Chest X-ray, PA view. Patient: 32 years old, sex M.
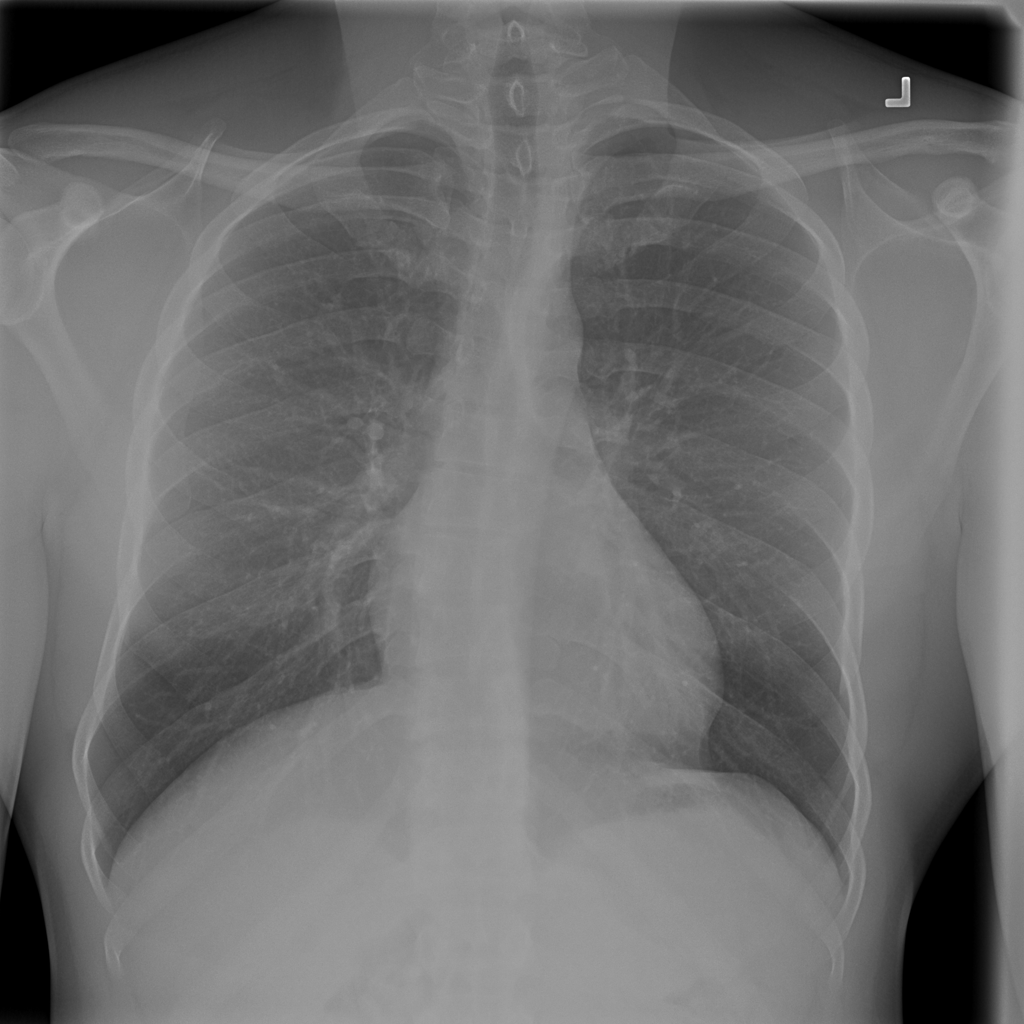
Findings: No Finding